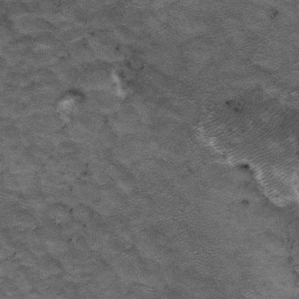
Label: frost